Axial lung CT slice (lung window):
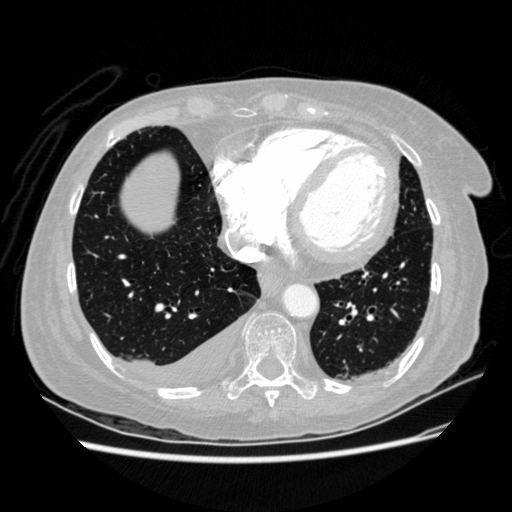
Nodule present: no